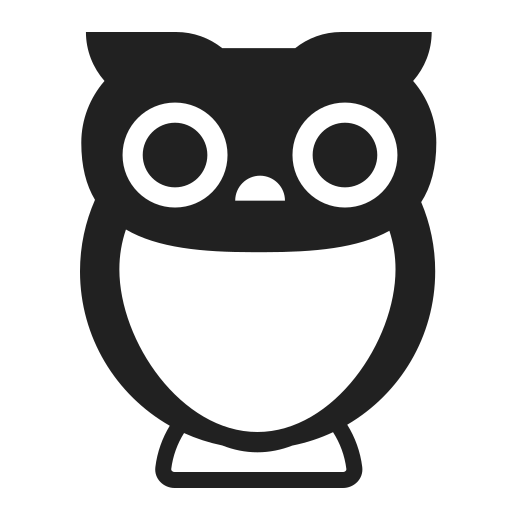
owl high contrast